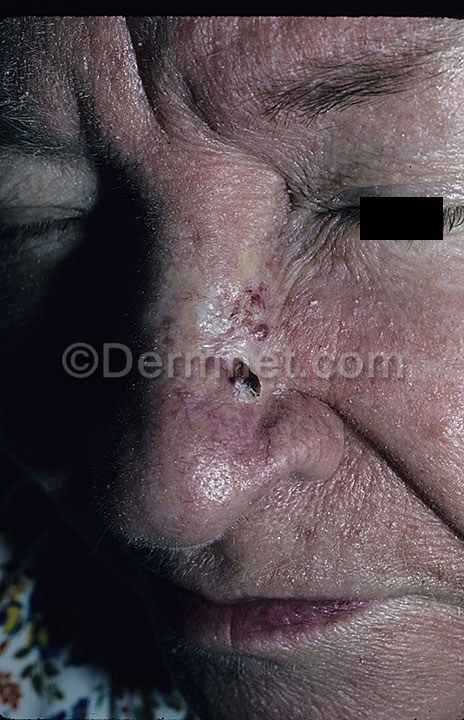
Disease: Actinic Keratosis Basal Cell Carcinoma and other Malignant Lesions